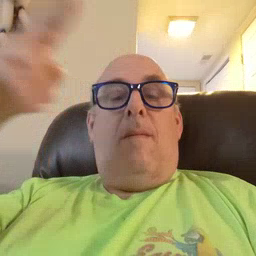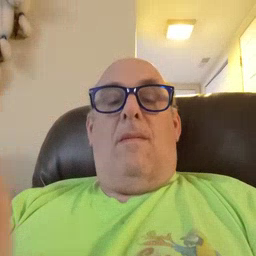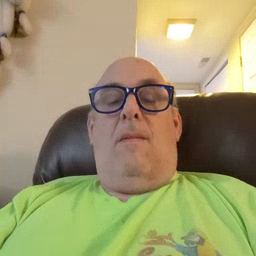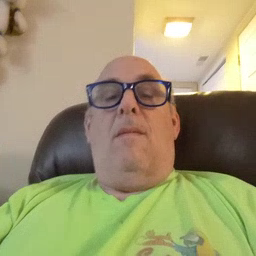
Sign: hello